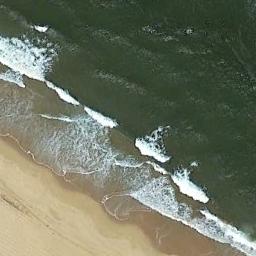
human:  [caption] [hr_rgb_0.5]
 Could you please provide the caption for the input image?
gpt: The beach is composed of light green seawater and a yellow coast .

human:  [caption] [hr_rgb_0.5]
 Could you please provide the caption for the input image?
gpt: There is no vegetation near the beach .

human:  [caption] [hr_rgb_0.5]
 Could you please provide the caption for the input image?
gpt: The beach with khaki sand and the color of the seawater is dark green .

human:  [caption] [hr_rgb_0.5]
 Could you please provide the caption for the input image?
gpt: The beach is surrounded by green water and waves breaking ashore .

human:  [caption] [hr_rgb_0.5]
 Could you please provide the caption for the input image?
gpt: There are water marks on the beach .